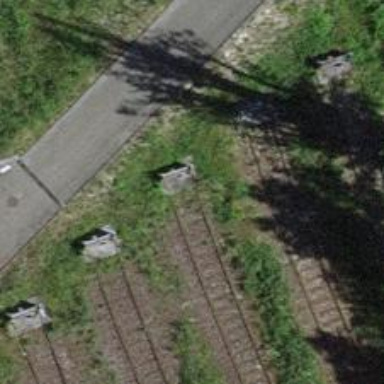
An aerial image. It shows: Railway buffer stop.